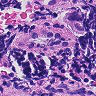
Metastatic tissue present: yes